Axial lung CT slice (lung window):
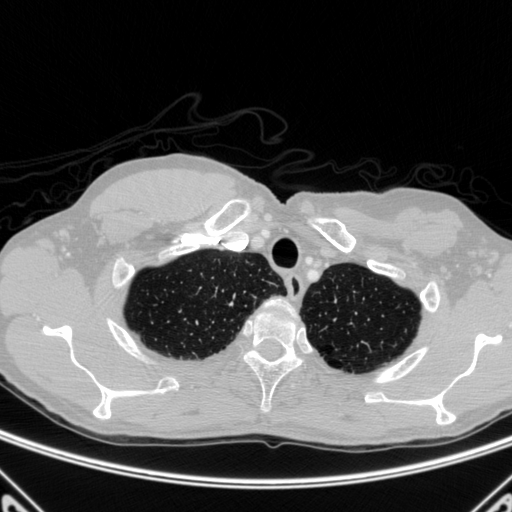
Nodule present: no